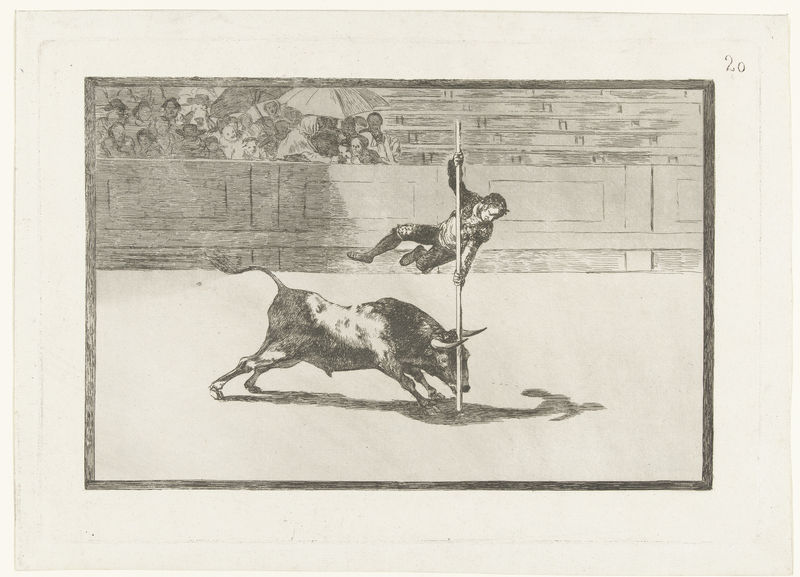
Titel: De behendigheid en het lef van Juanito Apiñani in de arena van Madrid
Künstler: Francisco José de Goya y Lucientes
Standort: Amsterdam
Institution: Rijksmuseum
Schlagwörter: angriff, mann, schatten, schirm, publikum, sitze, zuschauer, arena, rennen, bänke, stierkampf, wut, stange, stier, stadion, torero, matador, stierkämpfer, torrero, puplikum